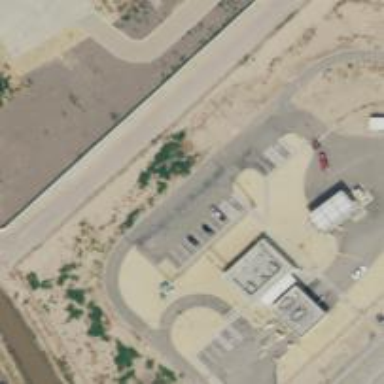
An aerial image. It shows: Border control barrier.